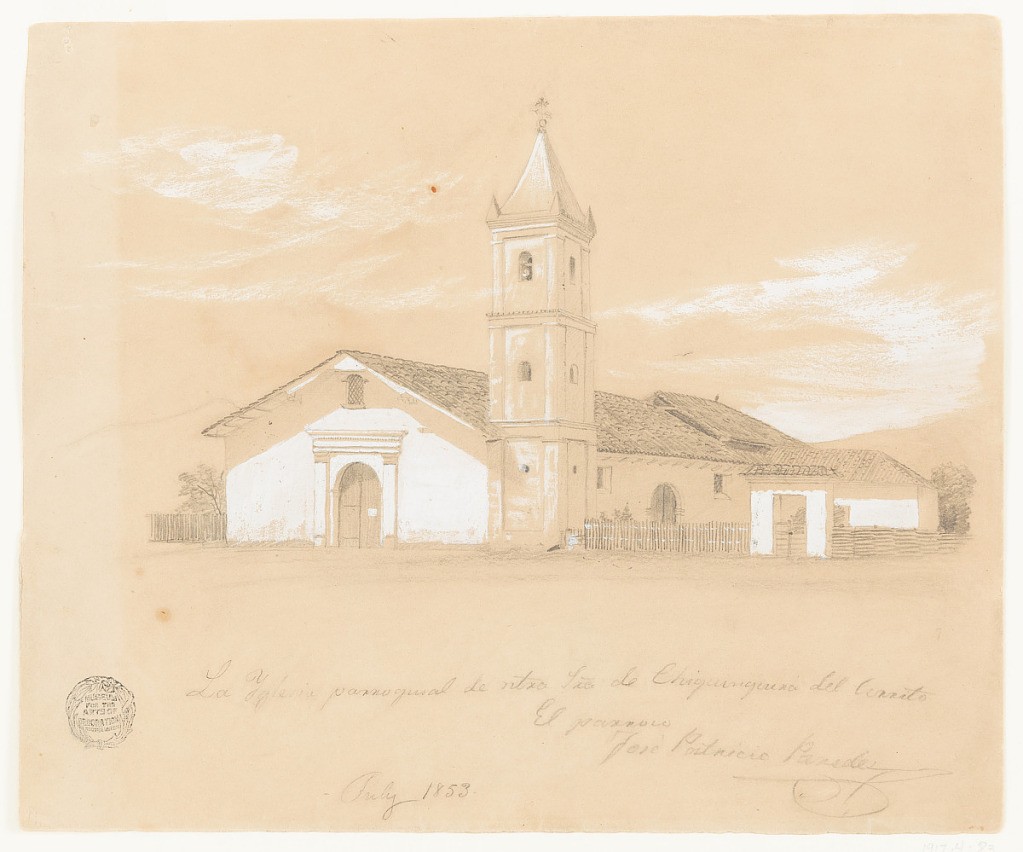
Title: Parish Church of Our Lady of Chiquinquira del Cerrito, Chiquinquira, Colombia
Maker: Frederic Edwin Church, American, 1826–1900
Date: July 1853
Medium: Graphite, brush and white gouache on tan wove paper
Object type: Drawing
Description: Architecture sketch of a church in Chiquinquira, Colombia. Prominent three-storied bell tower with pyramidal roof visible at center. Church facade and entry next to bell tower at left and a courtyard surrounded by a slat fence at right. Church, with tiled roof, extends diagonally from left to right toward the horizon. Wispy clouds visible above.